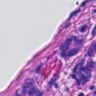
Metastatic tissue present: yes